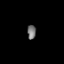
Tissue: lung
Cell type: Epithelial cells
Senescence score: 0.1167
Nuclear area (px): 121
Mean DAPI intensity: 115.364